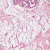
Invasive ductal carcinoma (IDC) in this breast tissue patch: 0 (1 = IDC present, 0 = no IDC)